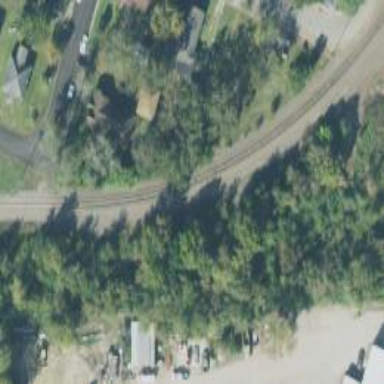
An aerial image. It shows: Railway track.